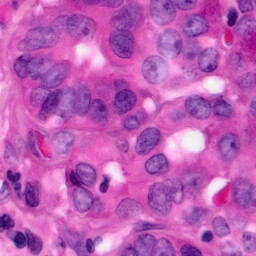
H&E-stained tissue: Pancreatic